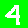
Digit: 4